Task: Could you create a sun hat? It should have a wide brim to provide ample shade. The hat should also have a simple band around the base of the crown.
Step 80:
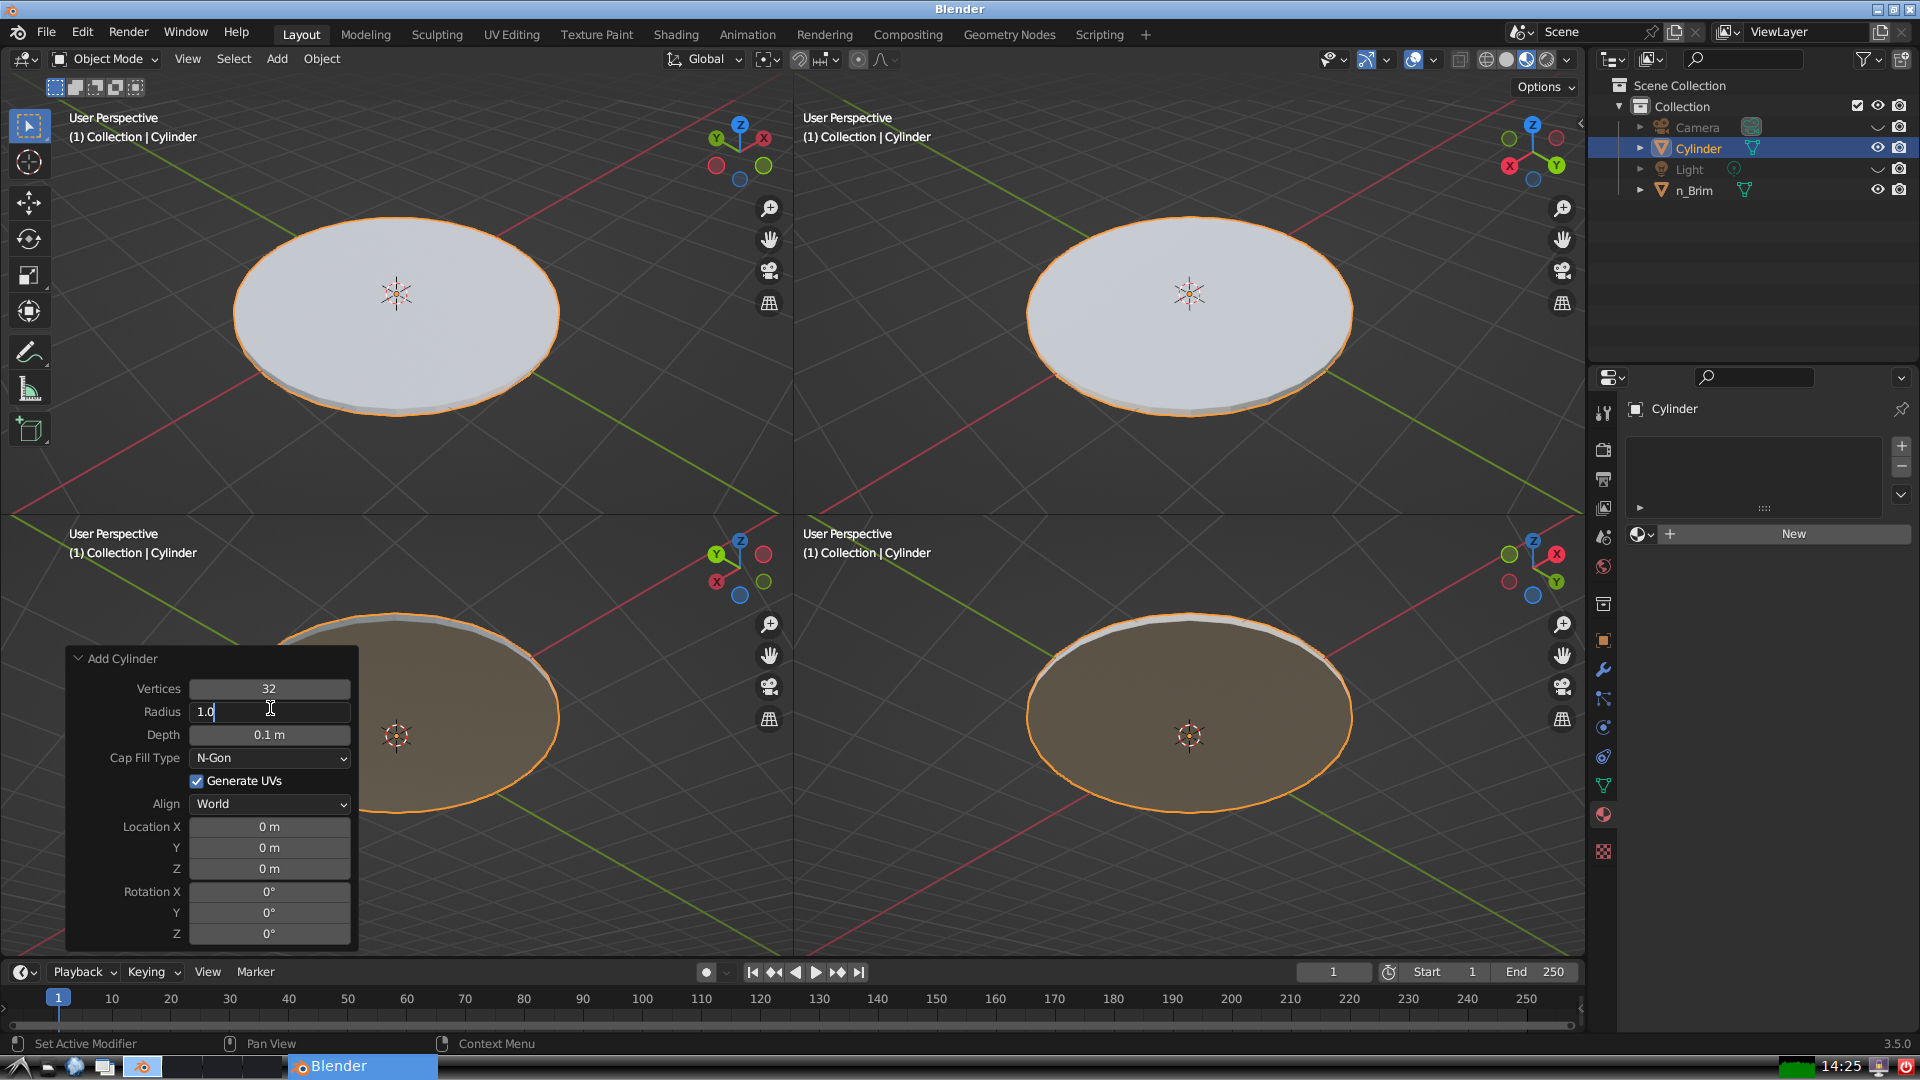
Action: {"key_press": ['Return']}